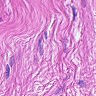
Metastatic tissue present: no